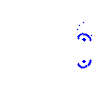
Particle: proton